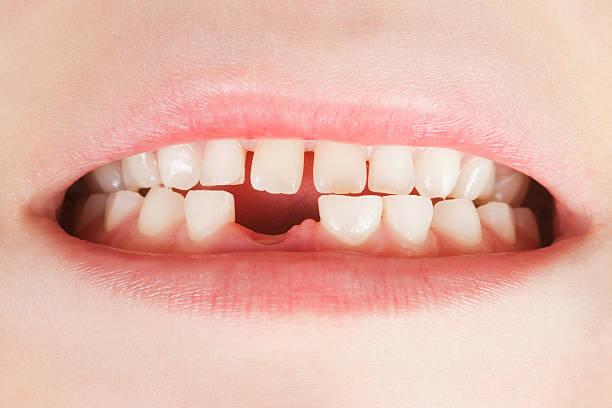
Condition: hypodontia